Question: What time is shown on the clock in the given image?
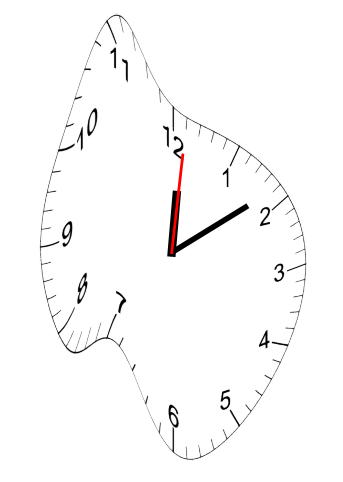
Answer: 12:09:01